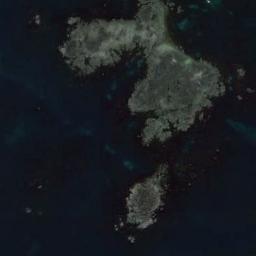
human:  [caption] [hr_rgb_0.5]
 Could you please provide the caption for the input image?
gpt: The archipelago with lots of islands of different sizes is surrounded by deep blue waters .

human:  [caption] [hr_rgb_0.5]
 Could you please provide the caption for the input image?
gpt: The island above is bigger than the island below .

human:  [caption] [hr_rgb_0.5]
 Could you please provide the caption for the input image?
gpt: The island in the picture is rectangular .

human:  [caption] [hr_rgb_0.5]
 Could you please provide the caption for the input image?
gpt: A group of green islands on the blue sea .

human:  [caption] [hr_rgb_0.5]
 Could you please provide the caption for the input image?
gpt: There are islands with bare land on a deep blue sea .